Interaction volume radius: 5 \u00c5
Interaction volume height: 15 \u00c5
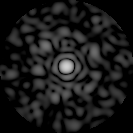
Disorder parameter: 0.7817